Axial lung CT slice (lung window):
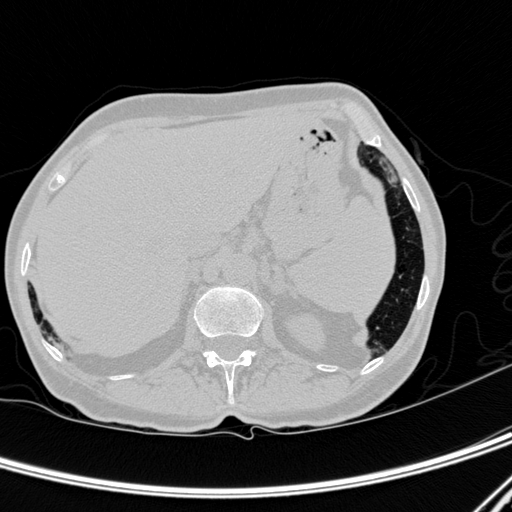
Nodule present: no